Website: apple
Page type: address-validator
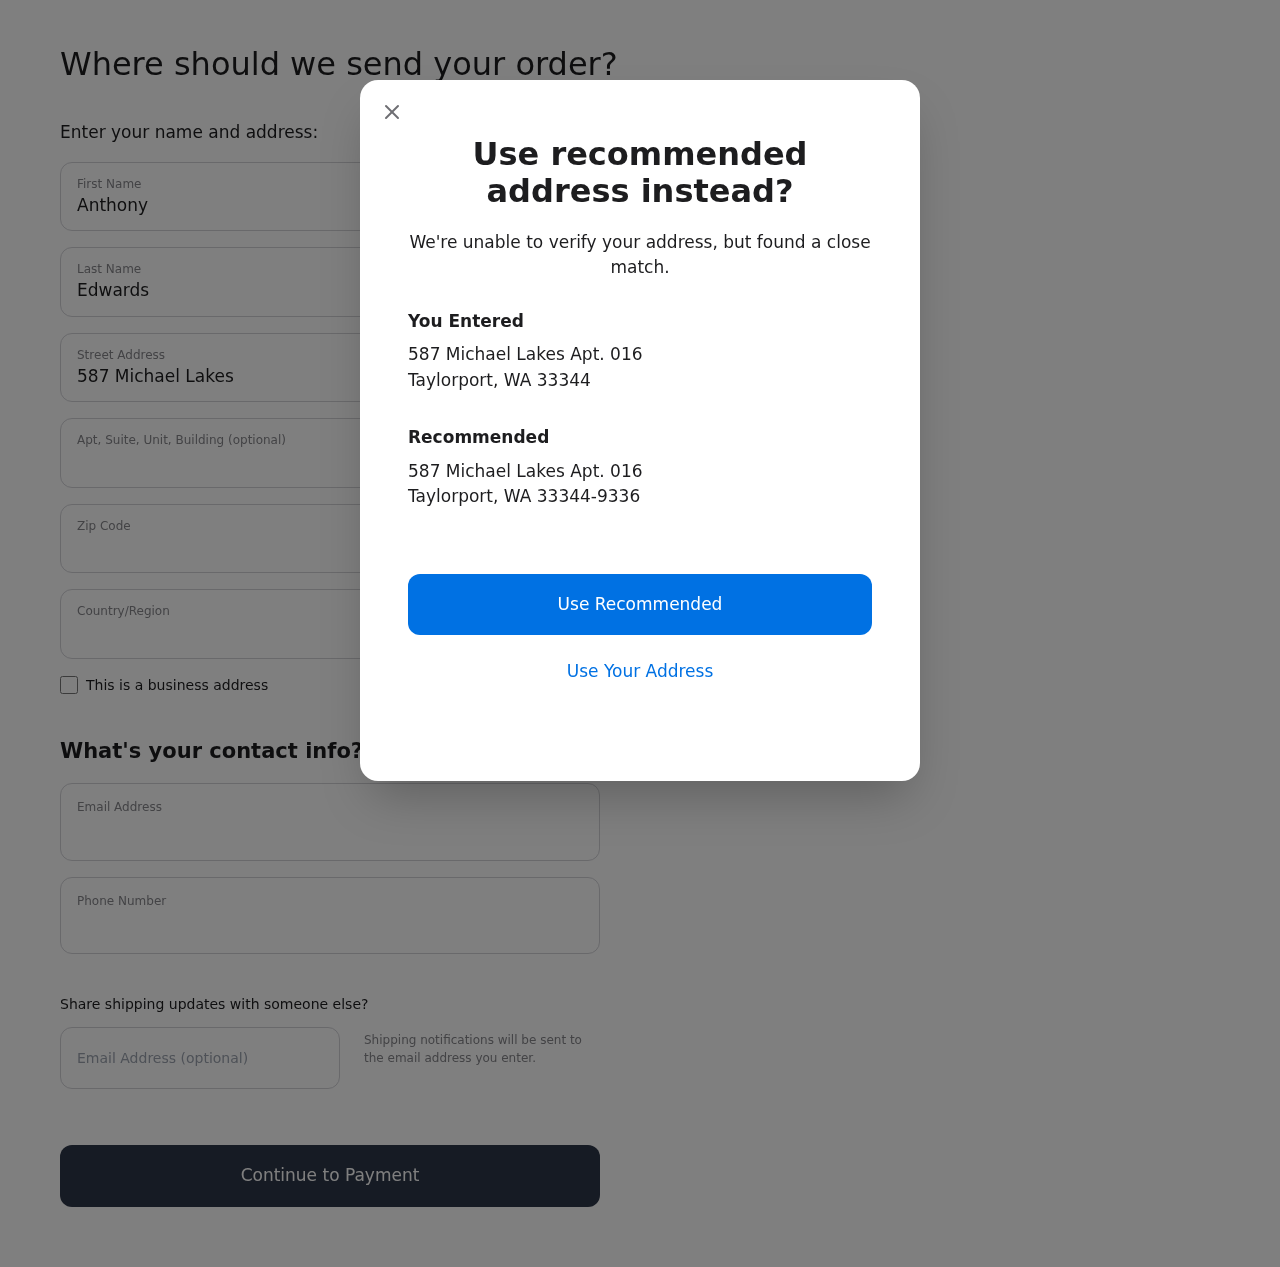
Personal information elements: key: PII_CITY
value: Taylorport
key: PII_COUNTRY
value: United States
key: PII_EMAIL
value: aedwards@gmail.com
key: PII_FIRSTNAME
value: Anthony
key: PII_GIFT_EMAIL
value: donnagonzalez@gmail.com
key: PII_LASTNAME
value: Edwards
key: PII_PHONE
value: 4328931757
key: PII_POSTCODE
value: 33344
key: PII_POSTCODE_FULL
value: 33344-9336
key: PII_STATE_ABBR
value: WA
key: PII_STREET
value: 587 Michael Lakes Apt. 016
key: PII_STREET2
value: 587 Michael Lakes Apt. 016
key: PII_STREET2
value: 94906 Nancy Mews
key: PII_CITY2
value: Taylorport
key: PII_STATE_ABBR2
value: WA